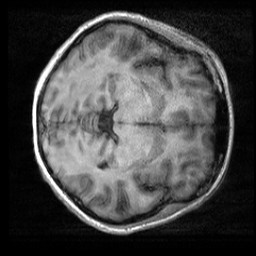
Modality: T1w
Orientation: axial
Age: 36
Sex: female
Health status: healthy
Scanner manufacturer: siemens
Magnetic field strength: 3 T
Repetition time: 2 s
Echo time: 0.00232 s